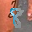
Label: 8